Question: I am following this <URL> for the creation of custom attributes for an app. Everything is going fine and .
But the part which is giving issue is IDE.Android Studio is complaining for unexpected namespace custom. Is there any way to disable/hide this error message? This is very annoying.
Even with this error, however, I am able to compile and run the app.

I followed follwing steps.
1) Created res/values/attrs.xml file and added
'''
<?xml version="1.0" encoding="utf-8"?> <resources>
<declare-styleable name="FragArguments">
<attr name="max_allowed" format="integer"/>
<attr name="header" format="string"/>
</declare-styleable>
'''
2) Trying to use in my mainlayout file's fragment tag
'''
<LinearLayout xmlns:custom="http://schemas.android.com/apk/res"
android:layout_width="fill_parent"
android:layout_height="0dip"
android:layout_weight="1">
<fragment android:id="@+id/msg"
android:name="org.android.fragment.MessageFragment"
custom:max_allowed="85"
custom:header="@string/header"
android:layout_width="wrap_content"
android:layout_height="match_parent"/>
</LinearLayout>
'''
3. Applying the custom attributes through code overriding the onInflate() method of fragment
'''
@Override
public void onInflate(Activity activity, AttributeSet attrs, Bundle savedInstanceState) {
super.onInflate(activity, attrs, savedInstanceState);
TypedArray typedArray = activity.obtainStyledAttributes(attrs, R.styleable.FragArguments);
max_allowed = typedArray.getInt(R.styleable.FragArguments_max_allowed, -1);
header = typedArray.getString(R.styleable.FragArguments_header);
typedArray.recycle();
}
'''
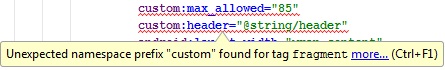
Answer: I just figured out the solution.
The tells lint to only scan for XML attributes that are missing the Android namespace prefix.So we can do this two ways:--
1. Canissue the following command to scan the files under the main project directory and its subdirectories.
> lint --check MissingPrefix myproject
1. In android studio create a lint.xml file with following content and add in app directory.
> '''
<?xml version="1.0" encoding="utf-8"?>
<lint>
<issue id="MissingPrefix" severity="ignore"/>
</lint>
'''